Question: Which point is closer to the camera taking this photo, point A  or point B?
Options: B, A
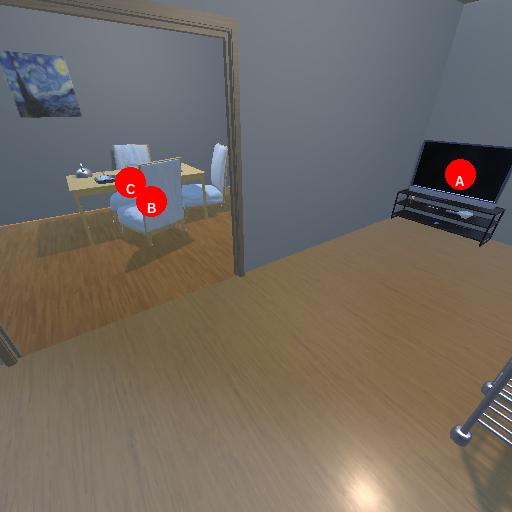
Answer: B